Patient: sex F, age 54
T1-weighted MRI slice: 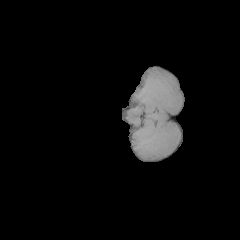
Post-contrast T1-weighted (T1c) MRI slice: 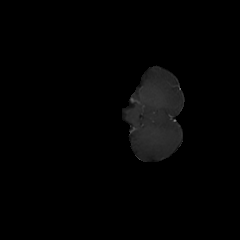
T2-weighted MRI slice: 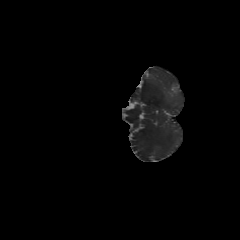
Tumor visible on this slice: no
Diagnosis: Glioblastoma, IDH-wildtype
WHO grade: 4